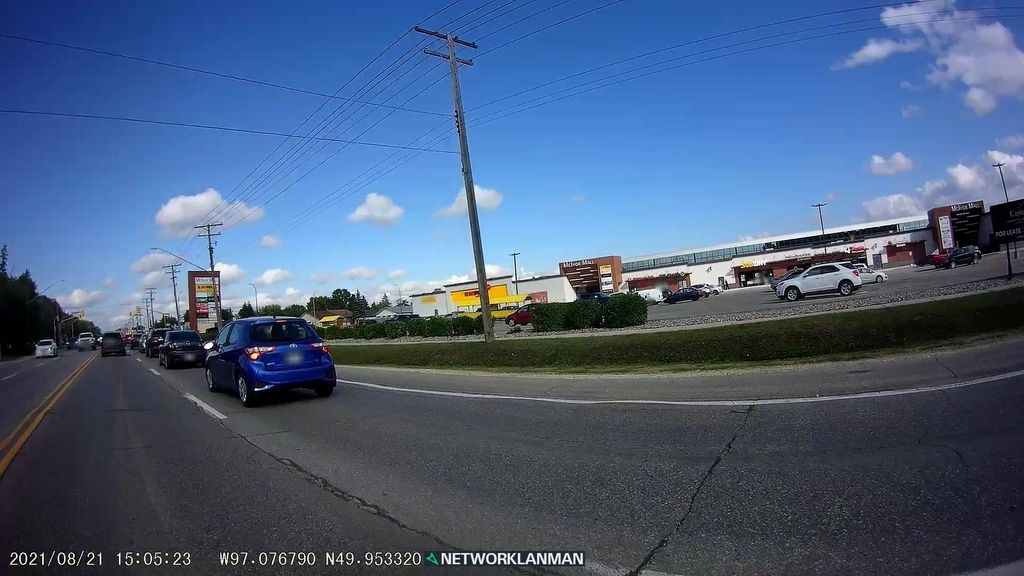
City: winnipeg